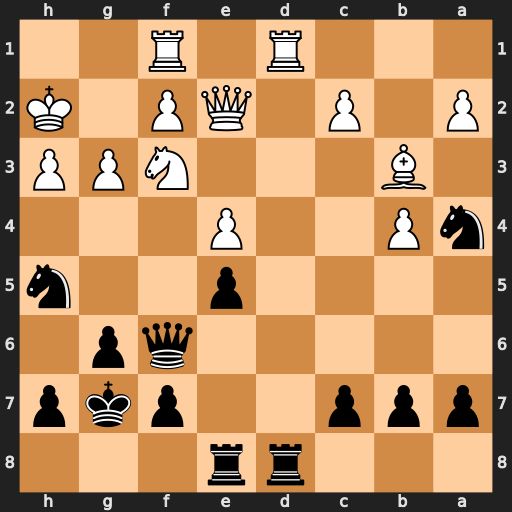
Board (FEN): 3rr3/ppp2pkp/5qp1/4p2n/nP2P3/1B3NPP/P1P1QP1K/3R1R2
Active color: b
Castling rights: -
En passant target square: -
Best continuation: Nc3 Rxd8 Nxe2